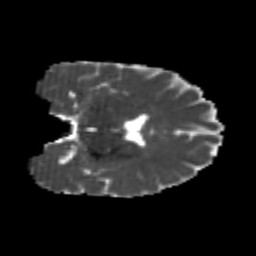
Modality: MD
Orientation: coronal
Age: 21
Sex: male
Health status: healthy
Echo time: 0.074 s